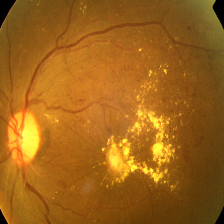
Diabetic retinopathy grade: Severe